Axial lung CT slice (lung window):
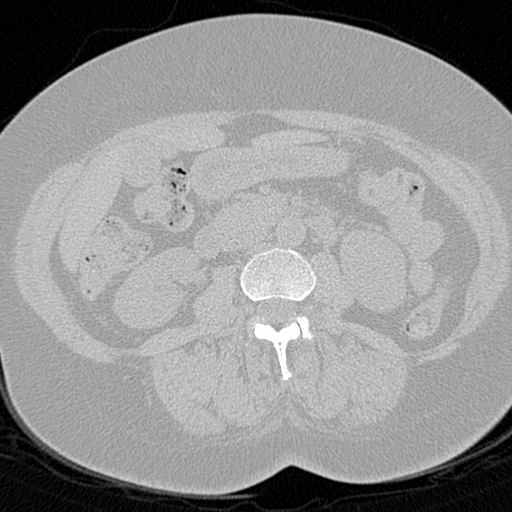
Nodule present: no